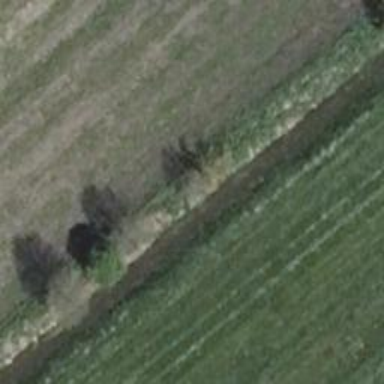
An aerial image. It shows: Deciduous broadleaved tree.